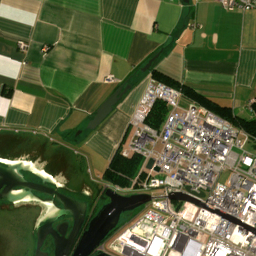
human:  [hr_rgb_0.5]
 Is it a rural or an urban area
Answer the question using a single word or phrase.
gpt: rural

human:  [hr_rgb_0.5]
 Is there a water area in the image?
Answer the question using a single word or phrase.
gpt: yes

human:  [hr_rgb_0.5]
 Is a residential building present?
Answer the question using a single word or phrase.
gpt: yes

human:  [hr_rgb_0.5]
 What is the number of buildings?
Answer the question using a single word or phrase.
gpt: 390

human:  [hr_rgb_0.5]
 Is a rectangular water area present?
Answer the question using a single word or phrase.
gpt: yes

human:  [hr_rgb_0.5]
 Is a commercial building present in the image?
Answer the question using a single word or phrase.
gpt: yes

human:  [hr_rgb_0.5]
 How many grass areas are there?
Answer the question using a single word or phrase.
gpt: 117

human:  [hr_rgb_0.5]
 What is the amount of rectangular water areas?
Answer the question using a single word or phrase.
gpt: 7

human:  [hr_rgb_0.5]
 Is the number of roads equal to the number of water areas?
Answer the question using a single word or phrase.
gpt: no

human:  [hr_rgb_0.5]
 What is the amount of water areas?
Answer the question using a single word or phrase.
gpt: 25

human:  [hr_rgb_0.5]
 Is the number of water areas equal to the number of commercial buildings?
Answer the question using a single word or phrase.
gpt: no

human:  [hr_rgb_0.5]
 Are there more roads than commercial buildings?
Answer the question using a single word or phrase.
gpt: yes

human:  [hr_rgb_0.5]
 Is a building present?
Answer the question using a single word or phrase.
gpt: yes

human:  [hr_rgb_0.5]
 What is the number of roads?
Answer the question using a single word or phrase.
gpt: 104

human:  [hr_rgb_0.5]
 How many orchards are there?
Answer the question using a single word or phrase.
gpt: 13

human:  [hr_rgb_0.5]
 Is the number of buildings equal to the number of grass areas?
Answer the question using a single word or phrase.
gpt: no

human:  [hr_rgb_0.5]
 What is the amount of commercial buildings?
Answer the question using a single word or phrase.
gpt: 19

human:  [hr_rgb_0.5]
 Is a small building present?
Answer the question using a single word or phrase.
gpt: yes

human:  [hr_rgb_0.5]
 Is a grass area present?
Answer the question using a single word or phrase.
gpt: yes

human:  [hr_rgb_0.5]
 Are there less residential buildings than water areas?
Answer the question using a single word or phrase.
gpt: no

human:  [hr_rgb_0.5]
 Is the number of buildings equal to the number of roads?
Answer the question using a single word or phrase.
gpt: no

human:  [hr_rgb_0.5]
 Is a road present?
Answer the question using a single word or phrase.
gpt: yes

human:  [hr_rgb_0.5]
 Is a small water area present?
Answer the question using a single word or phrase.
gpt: yes

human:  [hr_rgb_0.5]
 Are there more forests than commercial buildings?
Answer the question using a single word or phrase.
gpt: yes

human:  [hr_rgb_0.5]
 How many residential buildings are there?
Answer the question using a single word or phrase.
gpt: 366

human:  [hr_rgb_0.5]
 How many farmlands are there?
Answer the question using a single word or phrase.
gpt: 26

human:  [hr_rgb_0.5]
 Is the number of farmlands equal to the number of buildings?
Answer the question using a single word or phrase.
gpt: no

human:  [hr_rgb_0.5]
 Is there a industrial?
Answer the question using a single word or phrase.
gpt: yes

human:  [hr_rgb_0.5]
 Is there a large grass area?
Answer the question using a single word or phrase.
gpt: yes

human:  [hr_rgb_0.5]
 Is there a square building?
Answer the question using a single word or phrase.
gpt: yes

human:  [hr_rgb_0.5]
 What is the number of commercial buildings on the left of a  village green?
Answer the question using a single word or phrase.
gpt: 16

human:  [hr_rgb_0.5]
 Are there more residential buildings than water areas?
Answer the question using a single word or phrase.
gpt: yes

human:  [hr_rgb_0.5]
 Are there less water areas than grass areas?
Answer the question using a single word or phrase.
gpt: yes

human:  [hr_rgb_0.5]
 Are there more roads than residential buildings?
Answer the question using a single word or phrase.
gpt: no

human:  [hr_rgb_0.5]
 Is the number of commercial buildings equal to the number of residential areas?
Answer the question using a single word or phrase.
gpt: no

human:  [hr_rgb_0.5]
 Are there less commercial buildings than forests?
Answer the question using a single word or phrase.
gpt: yes

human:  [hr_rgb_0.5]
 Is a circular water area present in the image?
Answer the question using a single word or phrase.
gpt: yes

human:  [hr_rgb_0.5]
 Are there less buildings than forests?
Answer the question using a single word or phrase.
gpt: no

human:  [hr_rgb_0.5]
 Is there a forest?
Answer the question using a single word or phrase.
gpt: yes

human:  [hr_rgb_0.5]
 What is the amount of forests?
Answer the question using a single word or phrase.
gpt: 67

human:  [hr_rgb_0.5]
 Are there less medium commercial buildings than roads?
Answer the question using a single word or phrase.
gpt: yes

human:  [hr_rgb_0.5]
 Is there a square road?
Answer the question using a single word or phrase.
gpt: no

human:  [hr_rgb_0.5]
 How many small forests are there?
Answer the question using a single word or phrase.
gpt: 20

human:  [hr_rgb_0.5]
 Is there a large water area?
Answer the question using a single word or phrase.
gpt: yes

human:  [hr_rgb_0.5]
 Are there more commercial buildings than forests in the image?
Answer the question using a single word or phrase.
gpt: no

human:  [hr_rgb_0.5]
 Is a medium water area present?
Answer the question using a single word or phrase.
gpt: yes

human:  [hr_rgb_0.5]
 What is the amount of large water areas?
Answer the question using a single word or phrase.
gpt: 7

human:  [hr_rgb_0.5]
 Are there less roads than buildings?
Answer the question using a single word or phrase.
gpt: yes

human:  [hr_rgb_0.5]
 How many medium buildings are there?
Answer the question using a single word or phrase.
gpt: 26

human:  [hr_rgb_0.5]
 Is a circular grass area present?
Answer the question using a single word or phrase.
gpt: yes

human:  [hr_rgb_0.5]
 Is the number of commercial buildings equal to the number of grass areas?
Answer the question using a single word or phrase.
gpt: no

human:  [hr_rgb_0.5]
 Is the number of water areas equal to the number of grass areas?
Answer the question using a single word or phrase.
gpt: no

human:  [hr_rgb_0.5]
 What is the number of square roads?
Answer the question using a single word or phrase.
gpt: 0

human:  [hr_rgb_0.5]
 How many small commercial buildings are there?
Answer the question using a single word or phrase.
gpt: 8

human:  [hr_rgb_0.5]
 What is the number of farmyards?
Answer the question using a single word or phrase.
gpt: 5

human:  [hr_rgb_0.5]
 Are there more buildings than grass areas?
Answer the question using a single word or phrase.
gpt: yes

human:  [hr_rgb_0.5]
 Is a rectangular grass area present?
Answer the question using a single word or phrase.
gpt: yes

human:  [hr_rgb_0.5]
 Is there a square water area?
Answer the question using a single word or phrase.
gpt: yes

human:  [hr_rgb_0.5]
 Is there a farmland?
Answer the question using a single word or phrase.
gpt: yes

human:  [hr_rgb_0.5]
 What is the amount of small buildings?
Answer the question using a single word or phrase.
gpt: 344

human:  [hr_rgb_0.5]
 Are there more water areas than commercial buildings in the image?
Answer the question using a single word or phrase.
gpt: yes

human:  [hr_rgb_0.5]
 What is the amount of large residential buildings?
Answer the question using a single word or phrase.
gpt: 10

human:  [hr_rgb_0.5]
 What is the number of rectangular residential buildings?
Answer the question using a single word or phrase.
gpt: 300

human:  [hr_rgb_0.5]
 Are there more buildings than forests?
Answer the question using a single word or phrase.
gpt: yes